Interaction volume radius: 5 \u00c5
Interaction volume height: 15 \u00c5
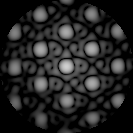
Disorder parameter: 0.07883